Aerial crown-view tile of a tropical tree (Barro Colorado Island, Panama), acquired 20240611:
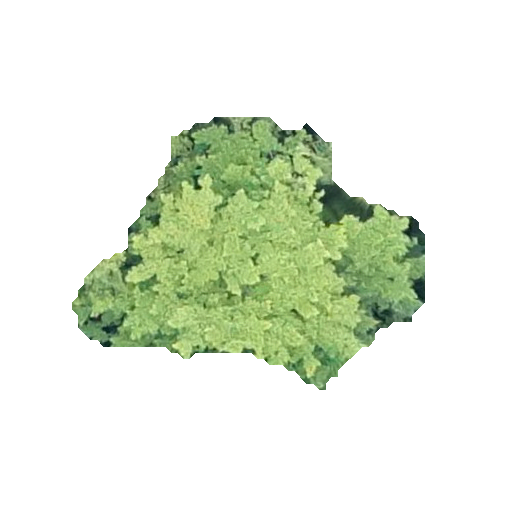
Species: Guapira myrtiflora
GBIF accepted scientific name: Guapira myrtiflora
Crown area: 93.967 m²